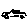
Label: car